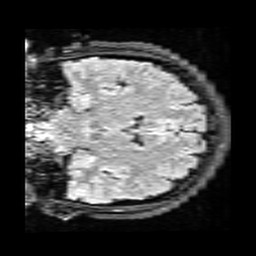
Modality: FLAIR
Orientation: coronal
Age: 25
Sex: female
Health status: healthy
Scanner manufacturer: siemens
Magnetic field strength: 3 T
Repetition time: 9 s
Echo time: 0.088 s